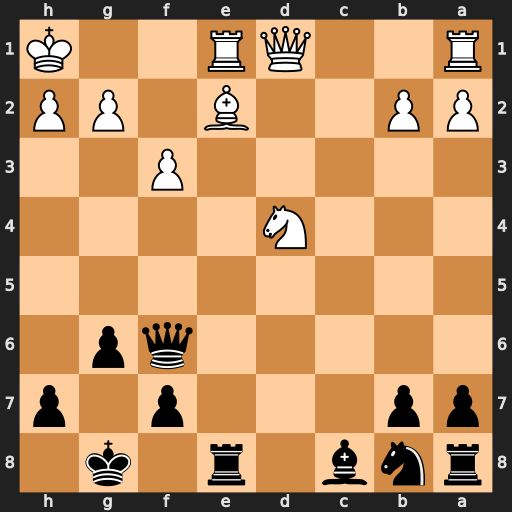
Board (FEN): rnb1r1k1/pp3p1p/5qp1/8/3N4/5P2/PP2B1PP/R2QR2K
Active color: b
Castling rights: -
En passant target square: -
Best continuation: Rd8 Qa4 Qxd4